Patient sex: F
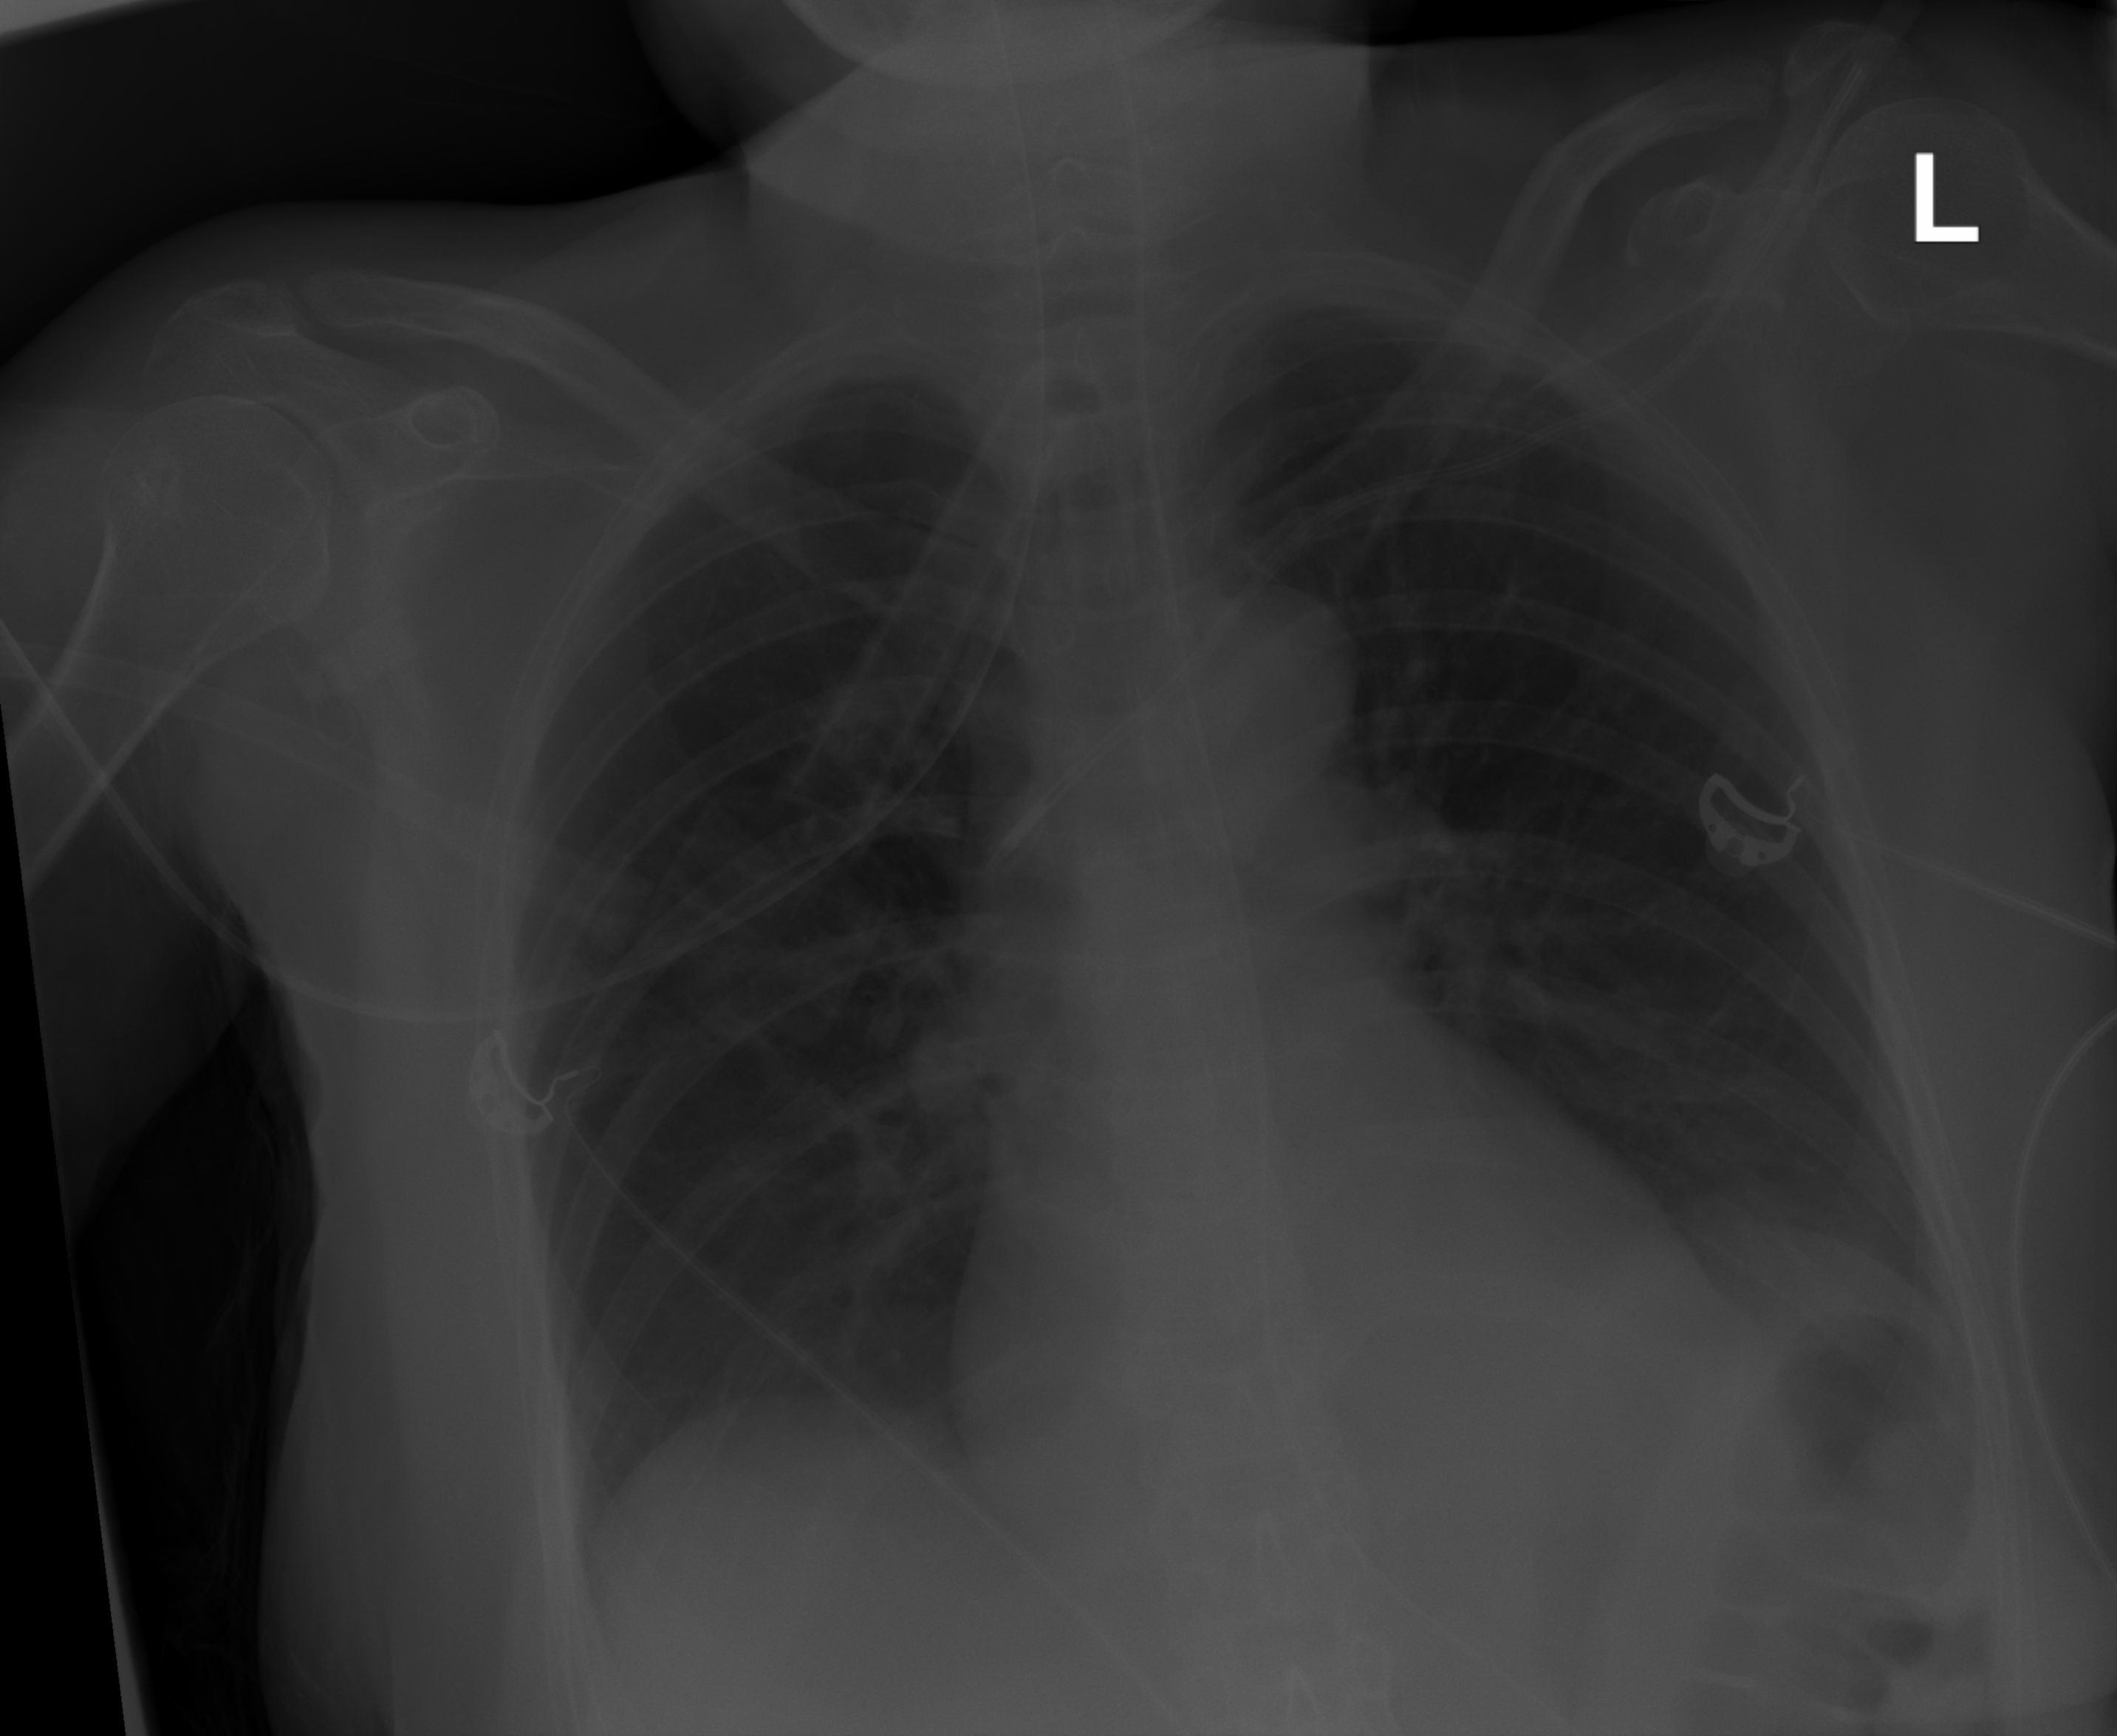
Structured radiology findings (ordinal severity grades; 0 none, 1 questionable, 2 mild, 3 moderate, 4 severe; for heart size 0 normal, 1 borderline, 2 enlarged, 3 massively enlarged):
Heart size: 2
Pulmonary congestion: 0
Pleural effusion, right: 0
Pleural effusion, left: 2
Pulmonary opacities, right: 0
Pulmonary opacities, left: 0
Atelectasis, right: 0
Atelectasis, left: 2